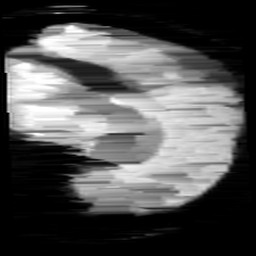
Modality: minIP
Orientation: sagittal
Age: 14
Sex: female
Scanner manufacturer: siemens
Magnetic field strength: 3 T
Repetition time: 0.027 s
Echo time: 0.02 s